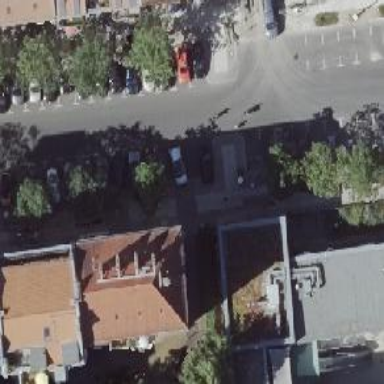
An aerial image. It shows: Parking available on the street side.